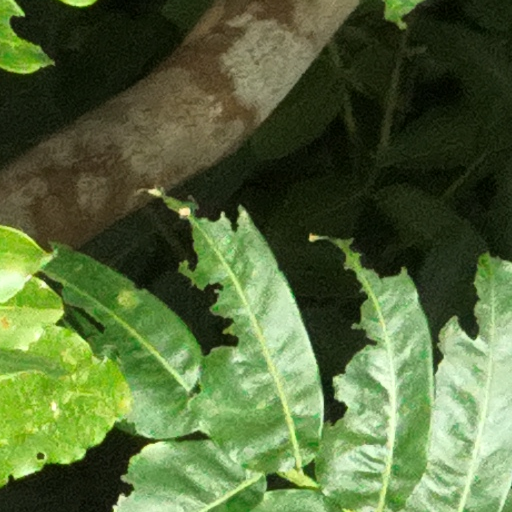
Species: Dipteryx oleifera
GBIF accepted scientific name: Dipteryx oleifera
Crown area (m\u00b2): 435.363